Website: macys
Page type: billing-address
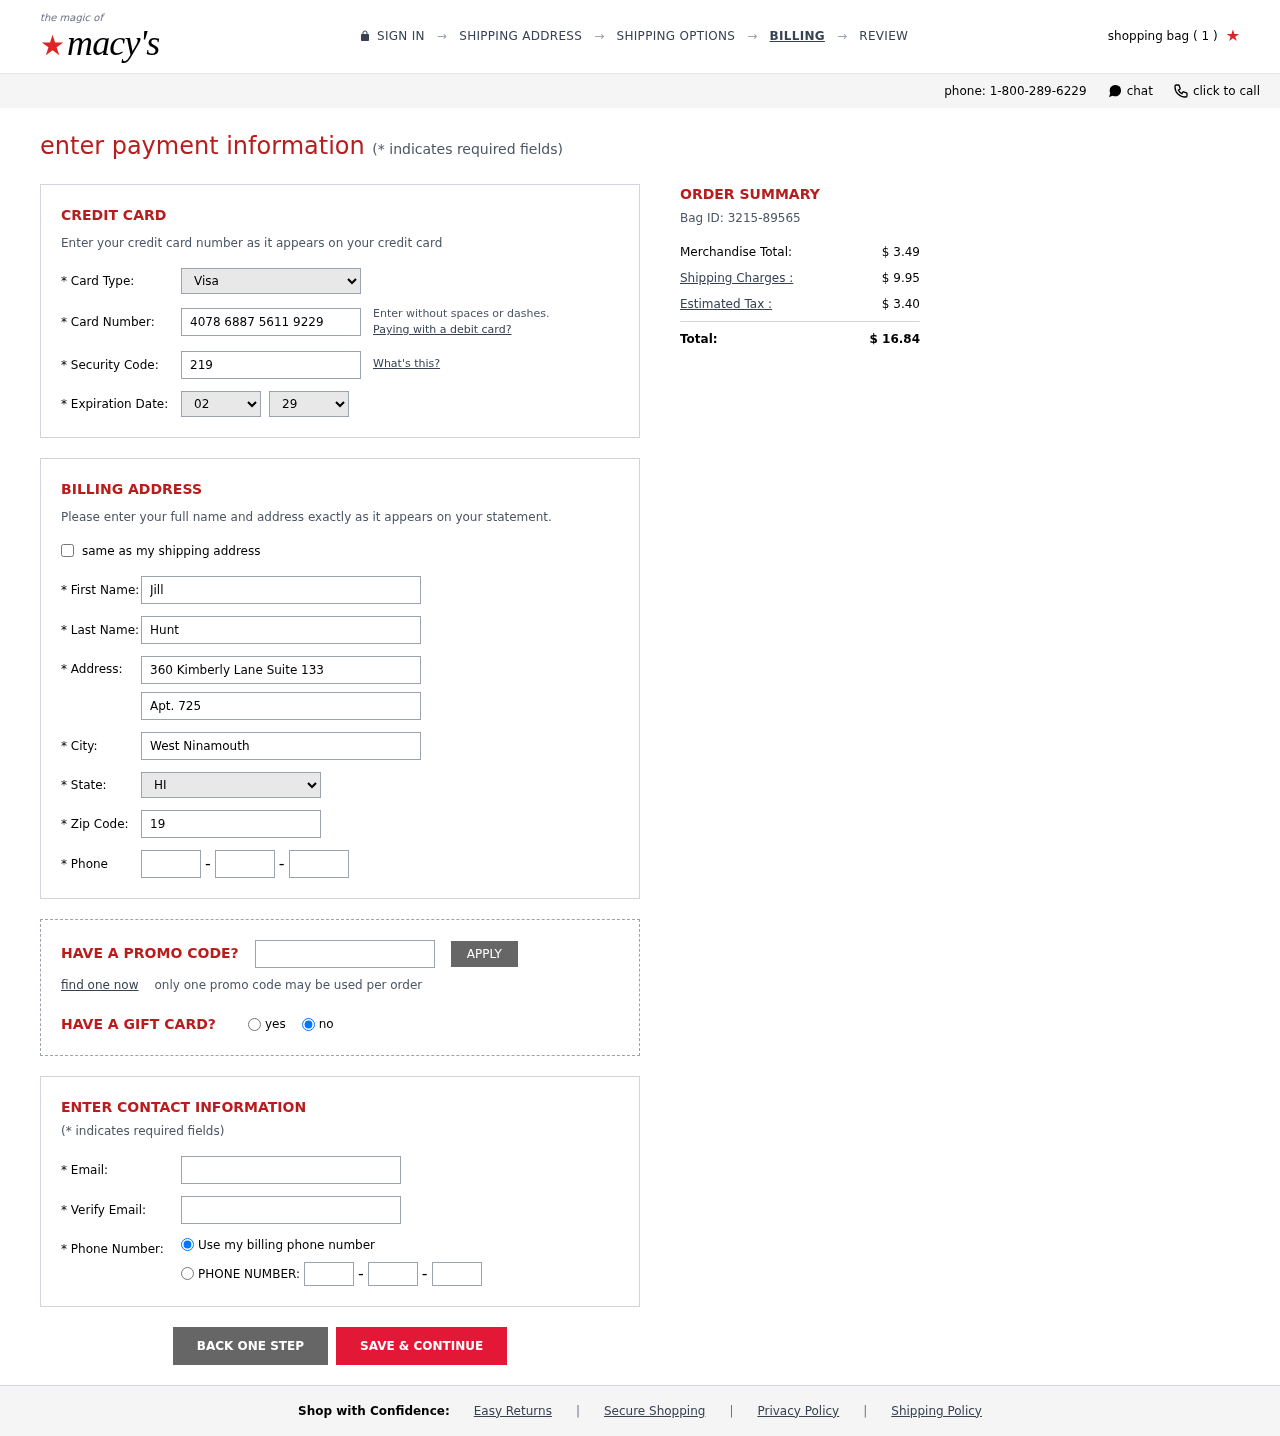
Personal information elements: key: PII_CARD_CVV
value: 219
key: PII_CARD_EXPIRY_MONTH
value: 02
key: PII_CARD_EXPIRY_YEAR
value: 29
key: PII_CARD_NUMBER
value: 4078 6887 5611 9229
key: PII_CARD_TYPE
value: Visa
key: PII_CITY
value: West Ninamouth
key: PII_EMAIL
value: jillhunt@gmail.com
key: PII_FIRSTNAME
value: Jill
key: PII_LASTNAME
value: Hunt
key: PII_PHONE_AREA
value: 628
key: PII_PHONE_PREFIX
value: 805
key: PII_PHONE_SUFFIX
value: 6929
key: PII_POSTCODE
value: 19467
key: PII_STATE_ABBR
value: HI
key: PII_STREET
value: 360 Kimberly Lane Suite 133
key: PII_STREET2
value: Apt. 725
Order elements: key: ORDER_NUM_ITEMS
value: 1
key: ORDER_ID
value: Bag ID: 3215-89565
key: ORDER_SUBTOTAL
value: $ 3.49
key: ORDER_SHIPPING_COST
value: $ 9.95
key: ORDER_TAX
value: $ 3.40
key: ORDER_TOTAL
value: $ 16.84